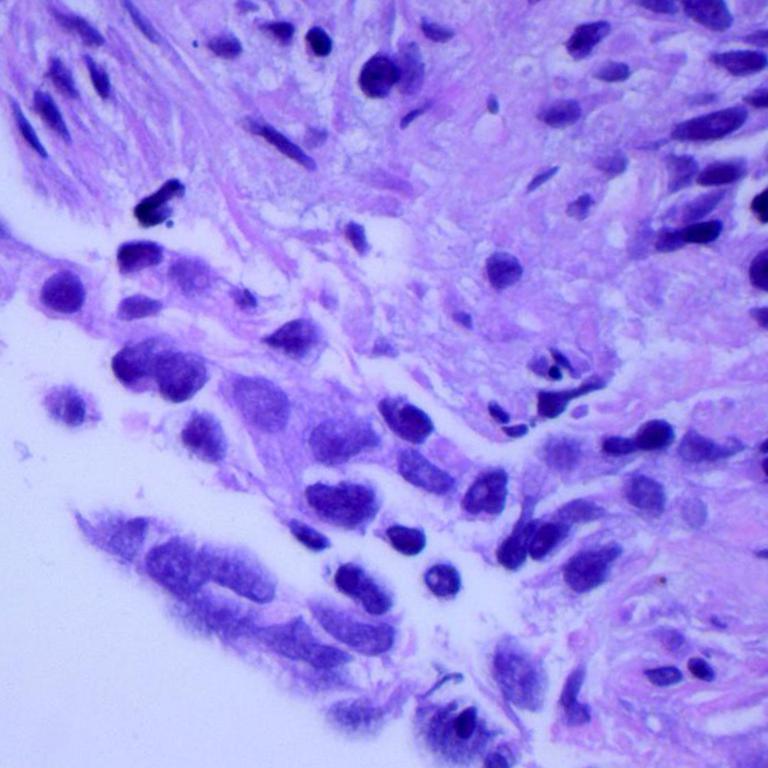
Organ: lung
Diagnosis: adenocarcinomas